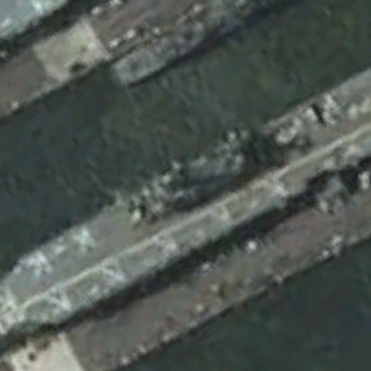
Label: assault